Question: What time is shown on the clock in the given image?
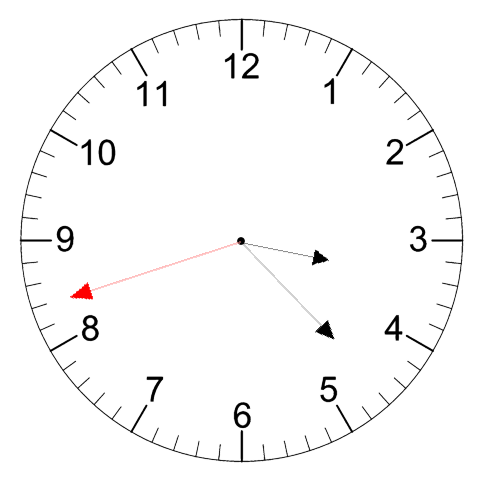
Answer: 03:22:42